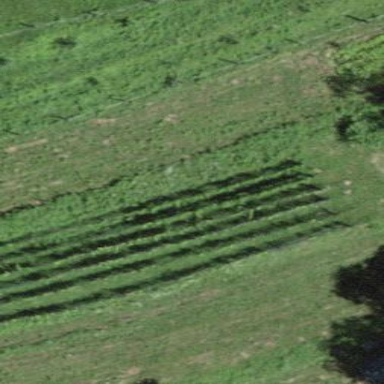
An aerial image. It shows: Beautiful vineyard in the countryside.